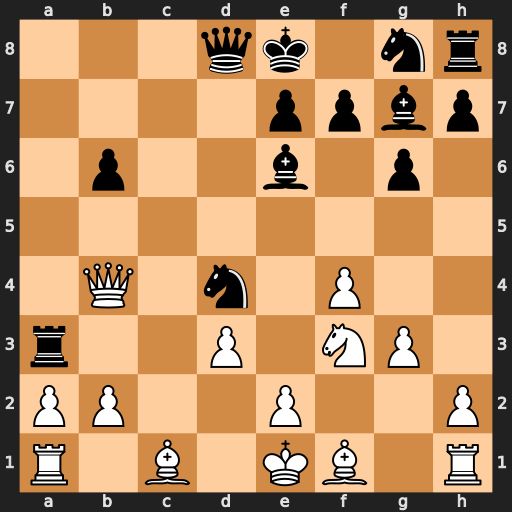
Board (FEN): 3qk1nr/4ppbp/1p2b1p1/8/1Q1n1P2/r2P1NP1/PP2P2P/R1B1KB1R
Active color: w
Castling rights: KQk
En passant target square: -
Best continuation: Nxd4 Bxd4 Qxa3